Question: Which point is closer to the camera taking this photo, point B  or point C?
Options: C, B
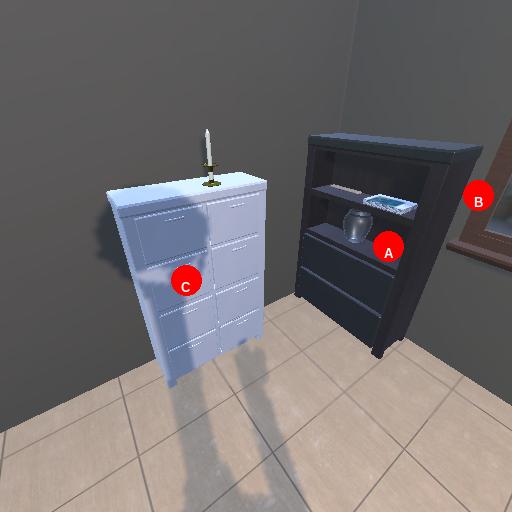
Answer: C